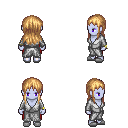
a pixel art fantasy rpg character, female body template, dark elf, purple skin, white robe, red pants, light blonde unkempt hairstyle, bracelets, white slippers, four views (front, back, left, right), 2x2 character sprite sheet, small pixel art, hard edges, no anti-aliasing